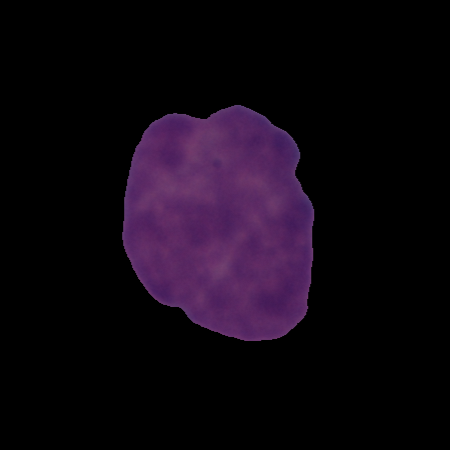
Label: cancer